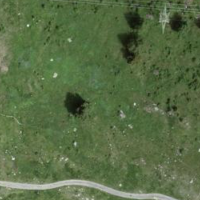
EUNIS habitat code: 26
Species observed at this site:
Oenanthe oenanthe
Silene nutans